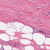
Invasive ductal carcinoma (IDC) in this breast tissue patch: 0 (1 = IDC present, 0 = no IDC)